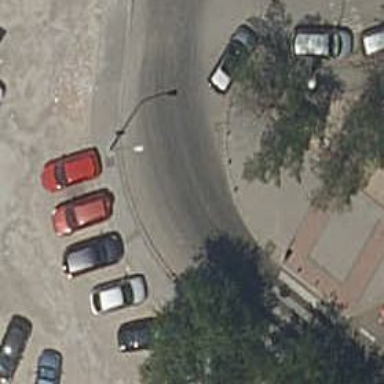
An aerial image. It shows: Paved parking aisle in residential area.